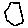
Label: hexagon